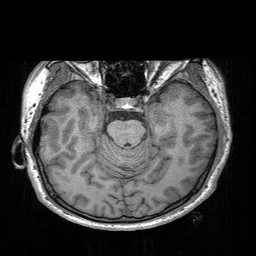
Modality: T1w
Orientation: coronal